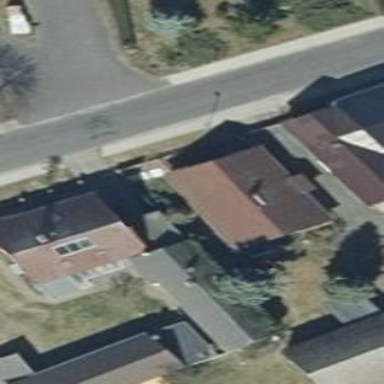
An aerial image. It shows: House with gabled roof. The roof is maroon in color and oriented along the building.